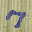
Label: 7